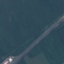
Land use / land cover class: Highway